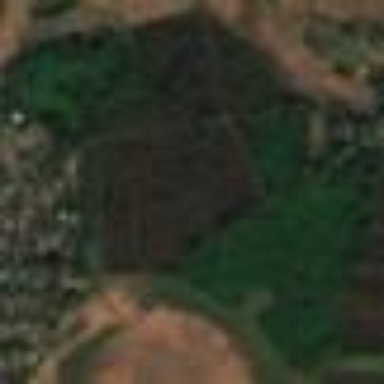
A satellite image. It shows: Orchard filled with tea plants.